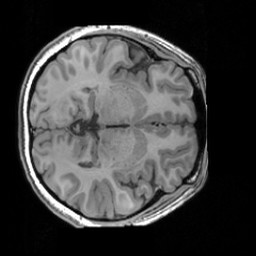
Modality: T1w
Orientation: axial
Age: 27
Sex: female
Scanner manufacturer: siemens
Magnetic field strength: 3 T
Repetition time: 1.63 s
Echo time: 0.00311 s